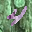
Label: 4